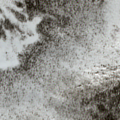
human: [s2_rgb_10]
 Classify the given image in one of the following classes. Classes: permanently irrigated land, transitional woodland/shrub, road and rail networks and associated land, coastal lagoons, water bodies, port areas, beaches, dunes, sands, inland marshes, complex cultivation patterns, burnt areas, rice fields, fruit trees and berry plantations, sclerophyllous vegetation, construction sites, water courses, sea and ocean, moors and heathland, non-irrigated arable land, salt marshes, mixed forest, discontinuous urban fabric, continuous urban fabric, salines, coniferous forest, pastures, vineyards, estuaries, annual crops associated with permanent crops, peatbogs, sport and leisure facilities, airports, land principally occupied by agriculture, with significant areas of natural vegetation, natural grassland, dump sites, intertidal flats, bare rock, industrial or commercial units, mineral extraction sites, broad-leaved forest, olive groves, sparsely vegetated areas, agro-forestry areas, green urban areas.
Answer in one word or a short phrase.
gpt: coniferous forest, mixed forest, moors and heathland, peatbogs